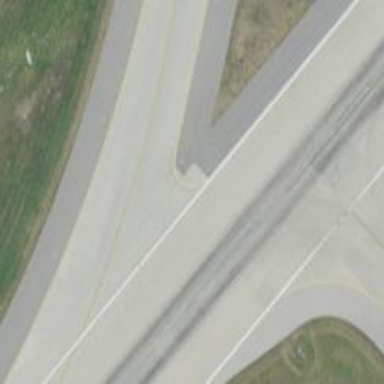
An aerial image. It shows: Image of taxiway at airport.